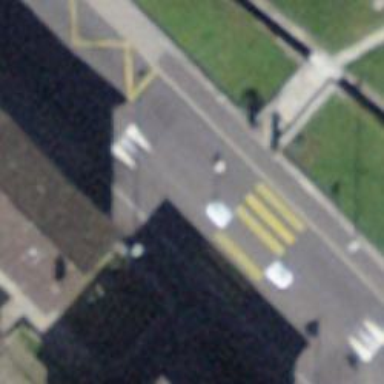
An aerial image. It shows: Traffic hump for calming the traffic.